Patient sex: M
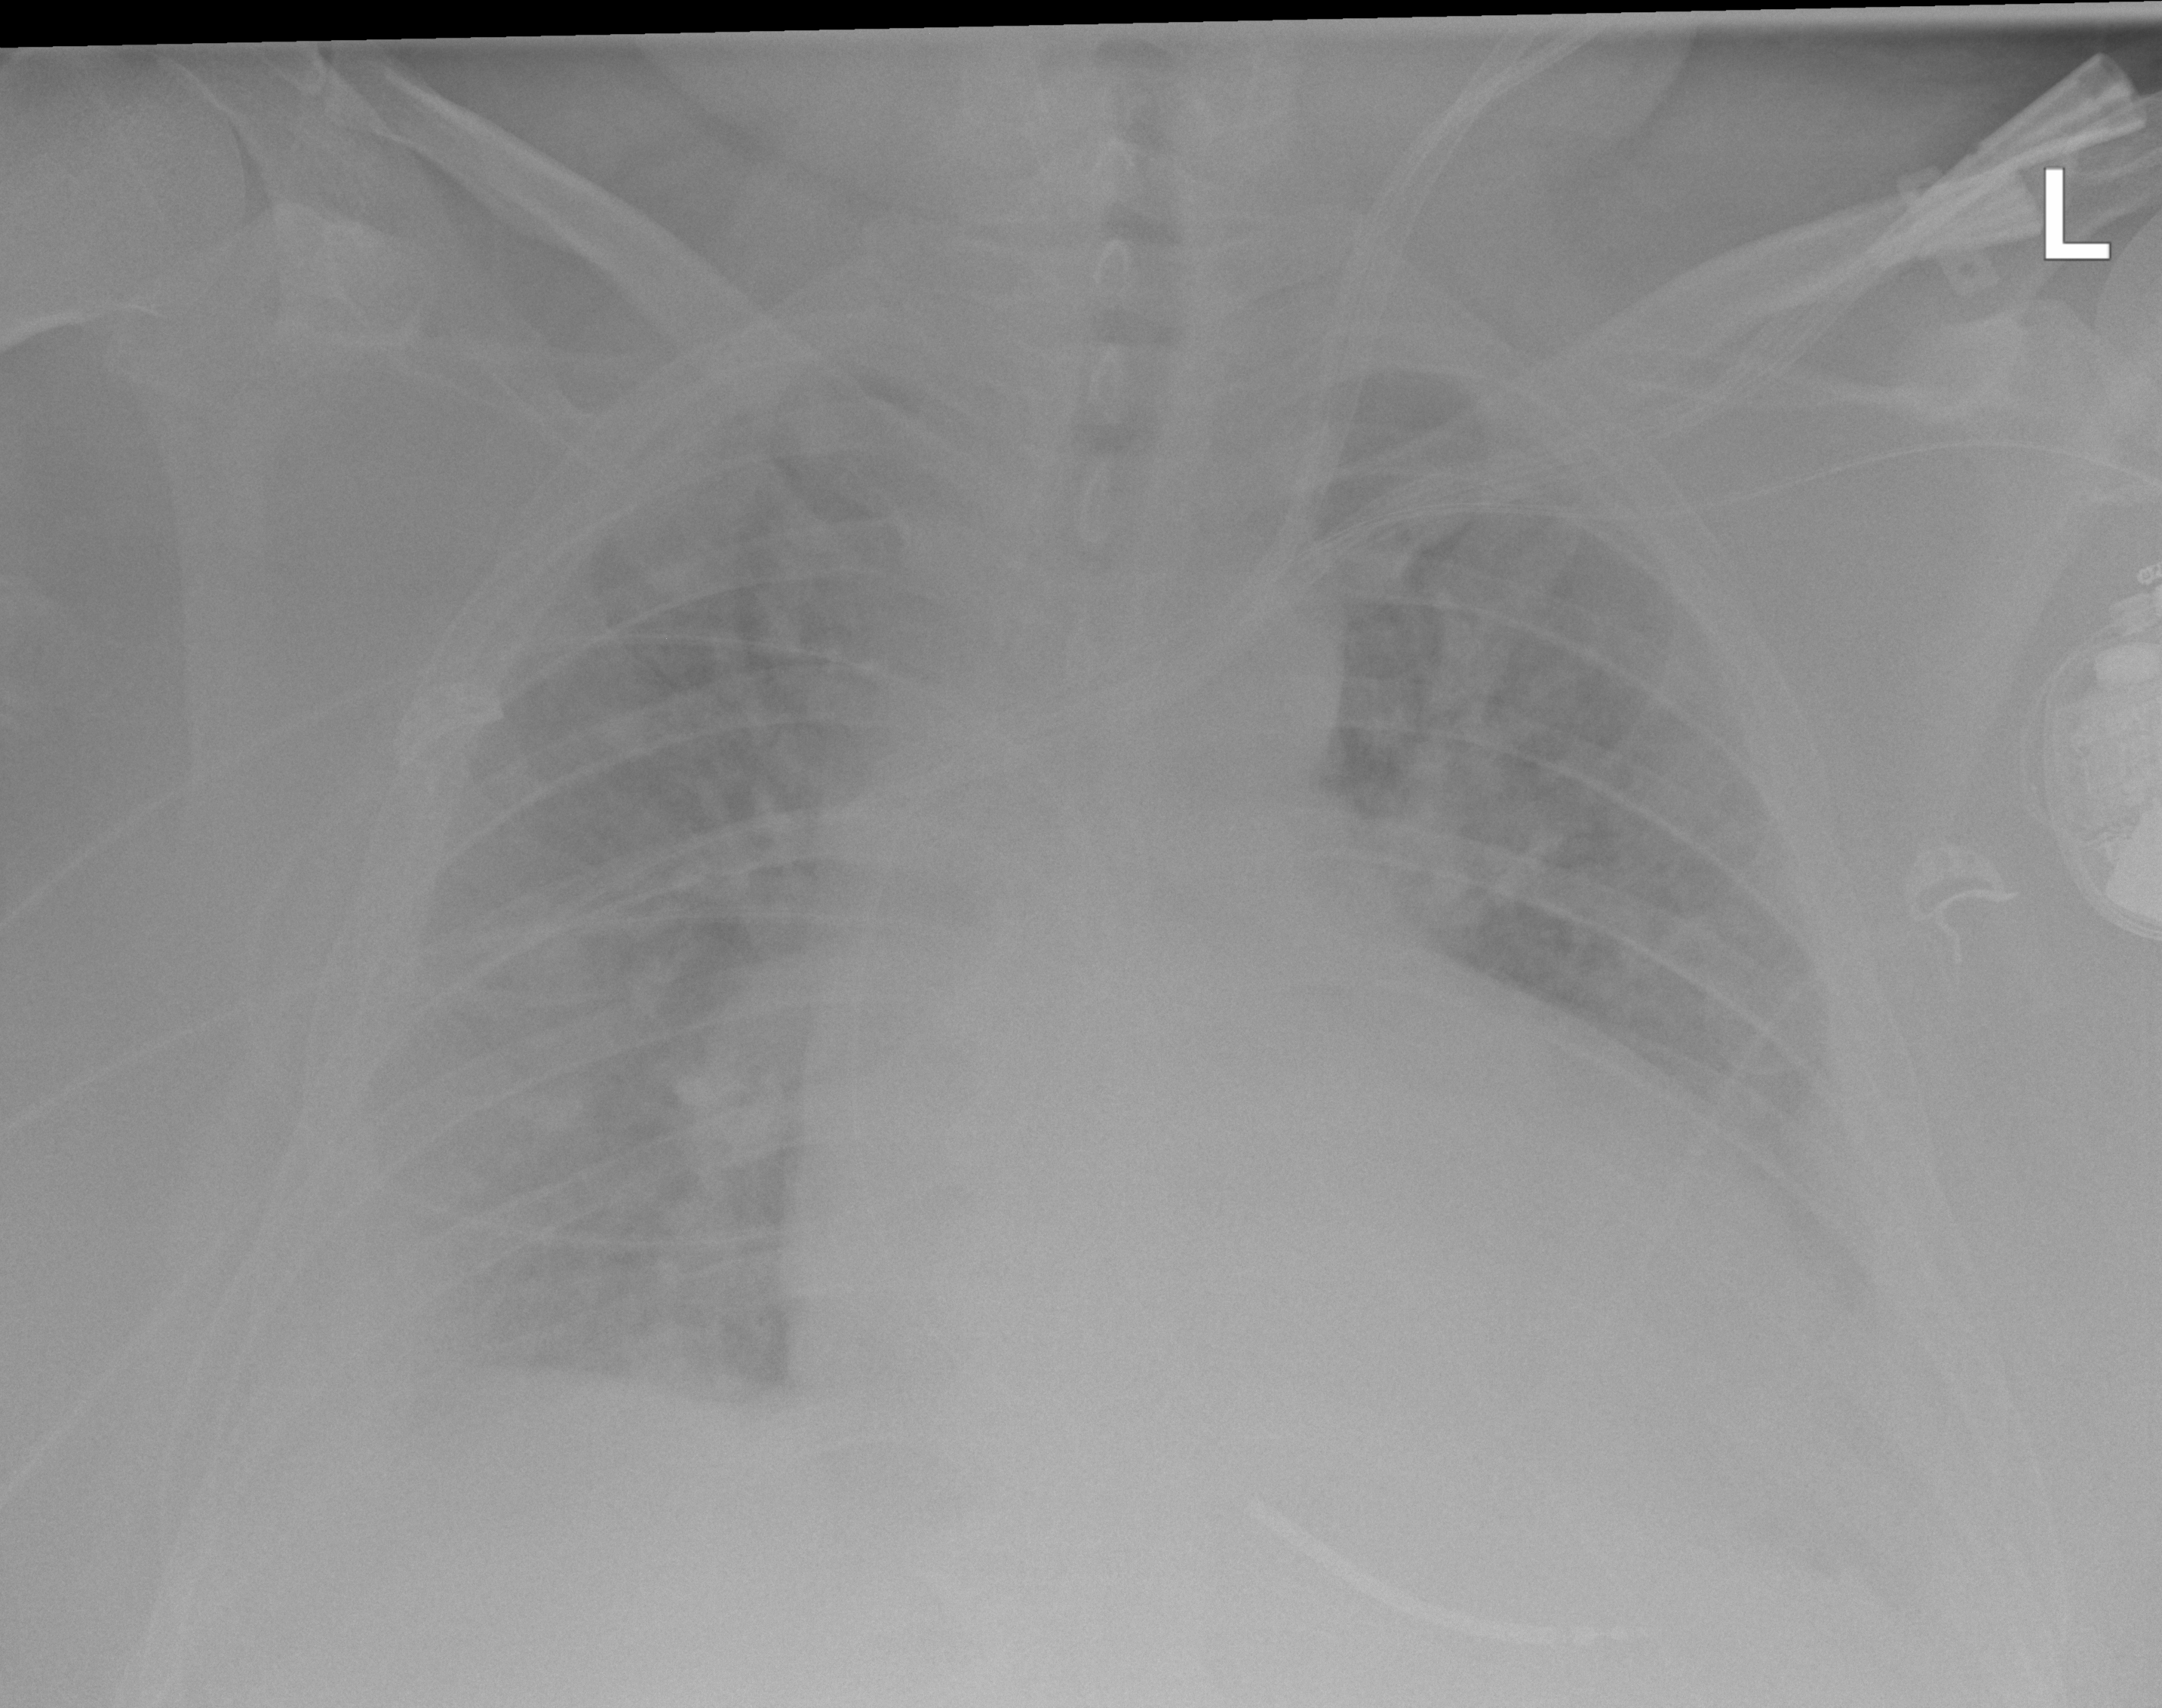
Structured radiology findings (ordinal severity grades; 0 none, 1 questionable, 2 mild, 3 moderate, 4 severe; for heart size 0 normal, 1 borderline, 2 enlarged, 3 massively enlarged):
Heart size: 2
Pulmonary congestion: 2
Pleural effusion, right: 2
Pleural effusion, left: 2
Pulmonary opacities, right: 3
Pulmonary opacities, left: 2
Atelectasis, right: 2
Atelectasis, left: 2